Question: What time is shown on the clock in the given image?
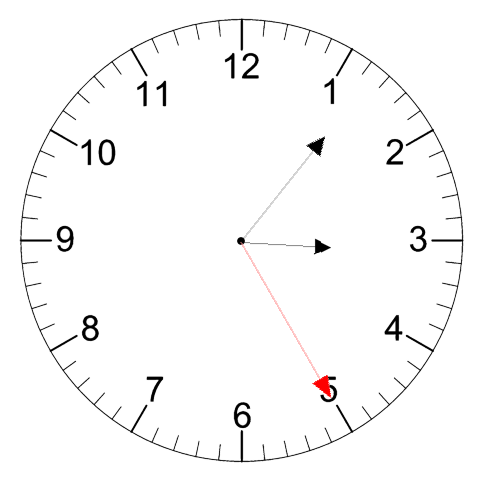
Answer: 03:06:25